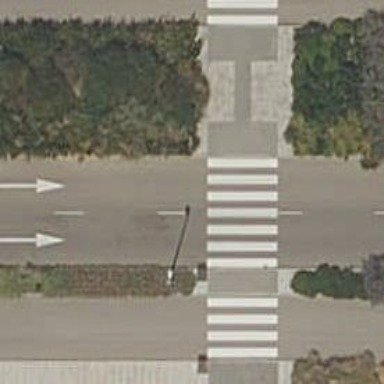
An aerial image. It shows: Uncontrolled crossing on the road.